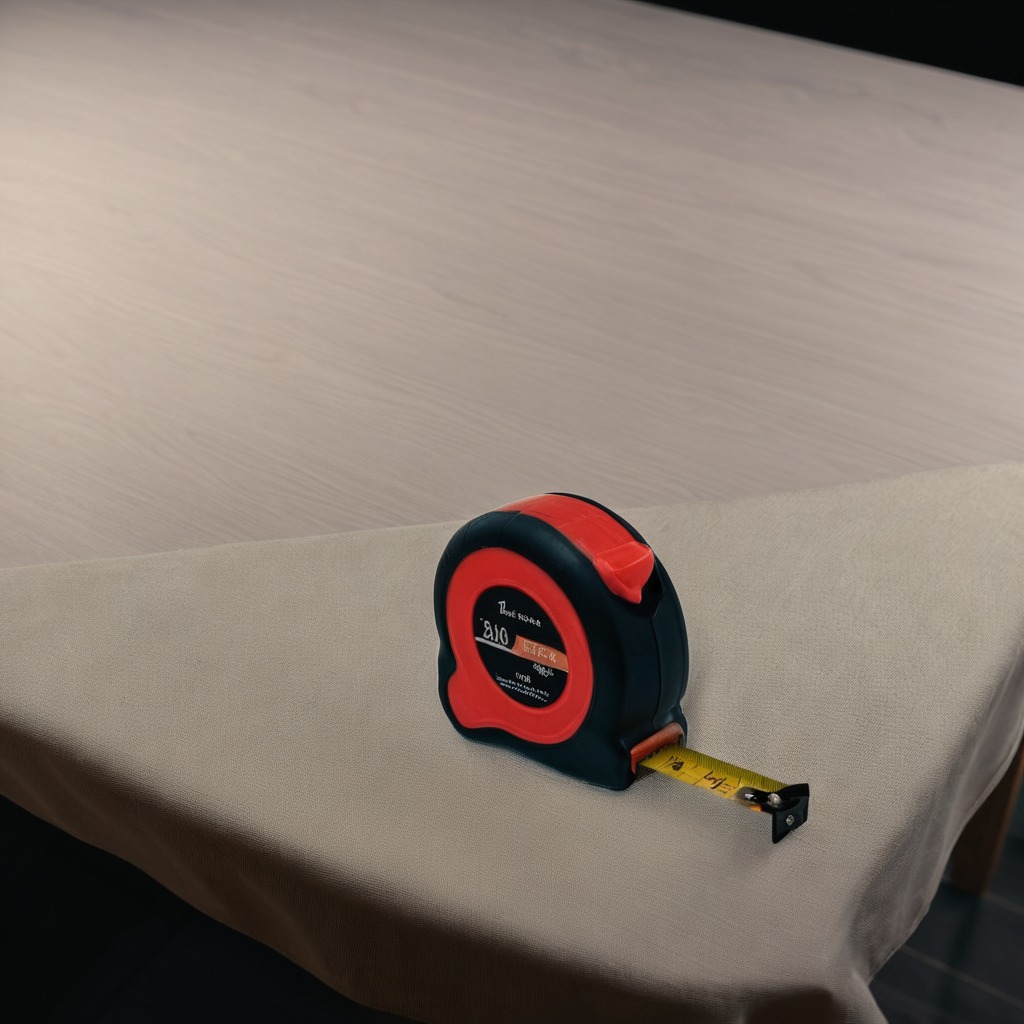
A measuring tape is lying on the wooden table.